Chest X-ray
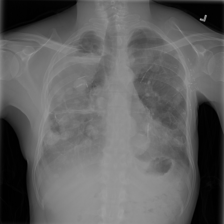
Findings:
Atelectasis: negative
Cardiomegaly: negative
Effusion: positive
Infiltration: negative
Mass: positive
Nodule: negative
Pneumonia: negative
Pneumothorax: negative
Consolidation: negative
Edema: negative
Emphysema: negative
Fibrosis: negative
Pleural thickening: negative
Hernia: negative